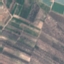
Land use / land cover: PermanentCrop